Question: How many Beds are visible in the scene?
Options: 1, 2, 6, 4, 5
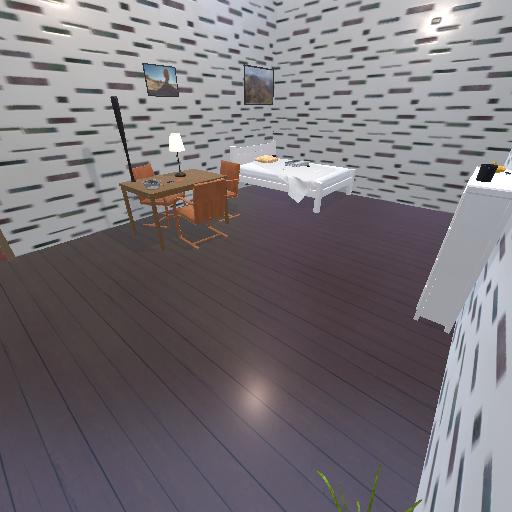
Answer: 1